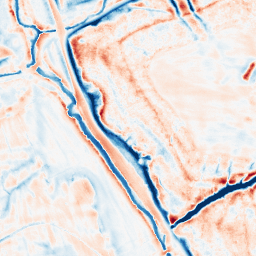
Category: edge_preserving
Decomposition family: bilateral
Decomposition parameters: d: 21
sigma_color: 75
sigma_space: 50
Upsampling method: quadratic
Upsampling parameters: scale: 4
Upsampling scale: 4